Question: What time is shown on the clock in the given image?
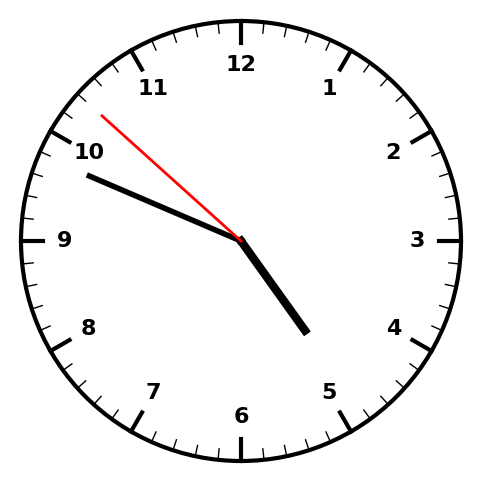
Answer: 04:48:52